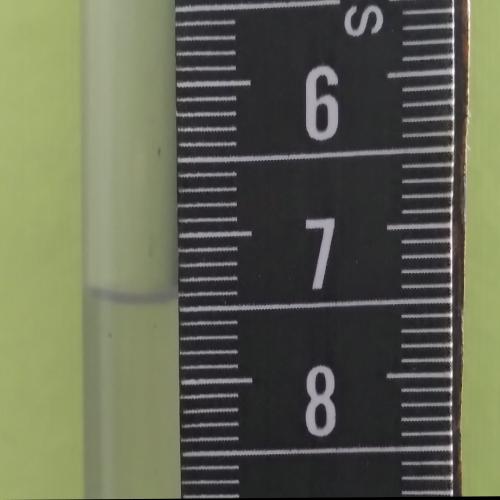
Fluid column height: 7.4 cm